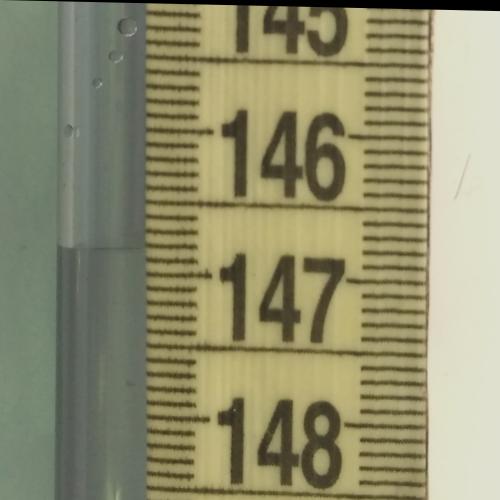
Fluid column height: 146.8 cm